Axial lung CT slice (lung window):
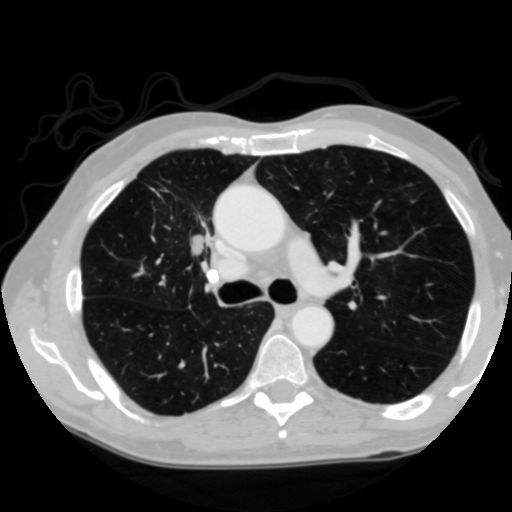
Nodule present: no